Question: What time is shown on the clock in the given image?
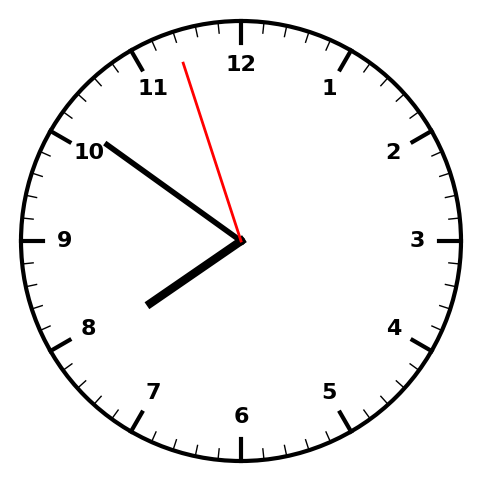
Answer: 07:50:57